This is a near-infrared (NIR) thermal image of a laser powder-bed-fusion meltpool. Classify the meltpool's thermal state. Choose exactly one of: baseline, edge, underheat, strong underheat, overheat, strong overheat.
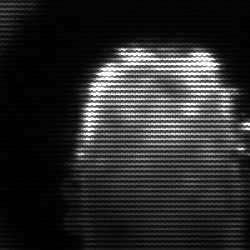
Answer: baseline